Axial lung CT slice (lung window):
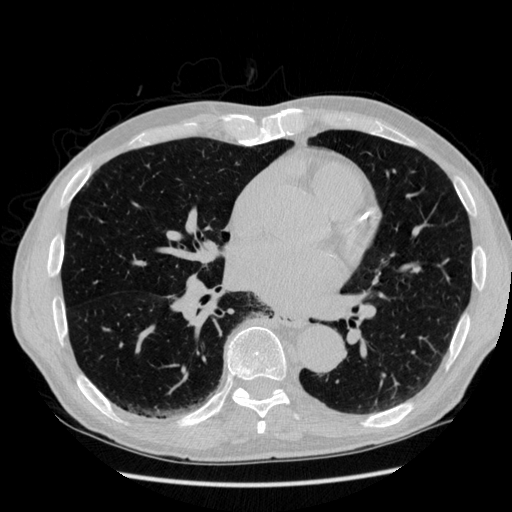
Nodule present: no